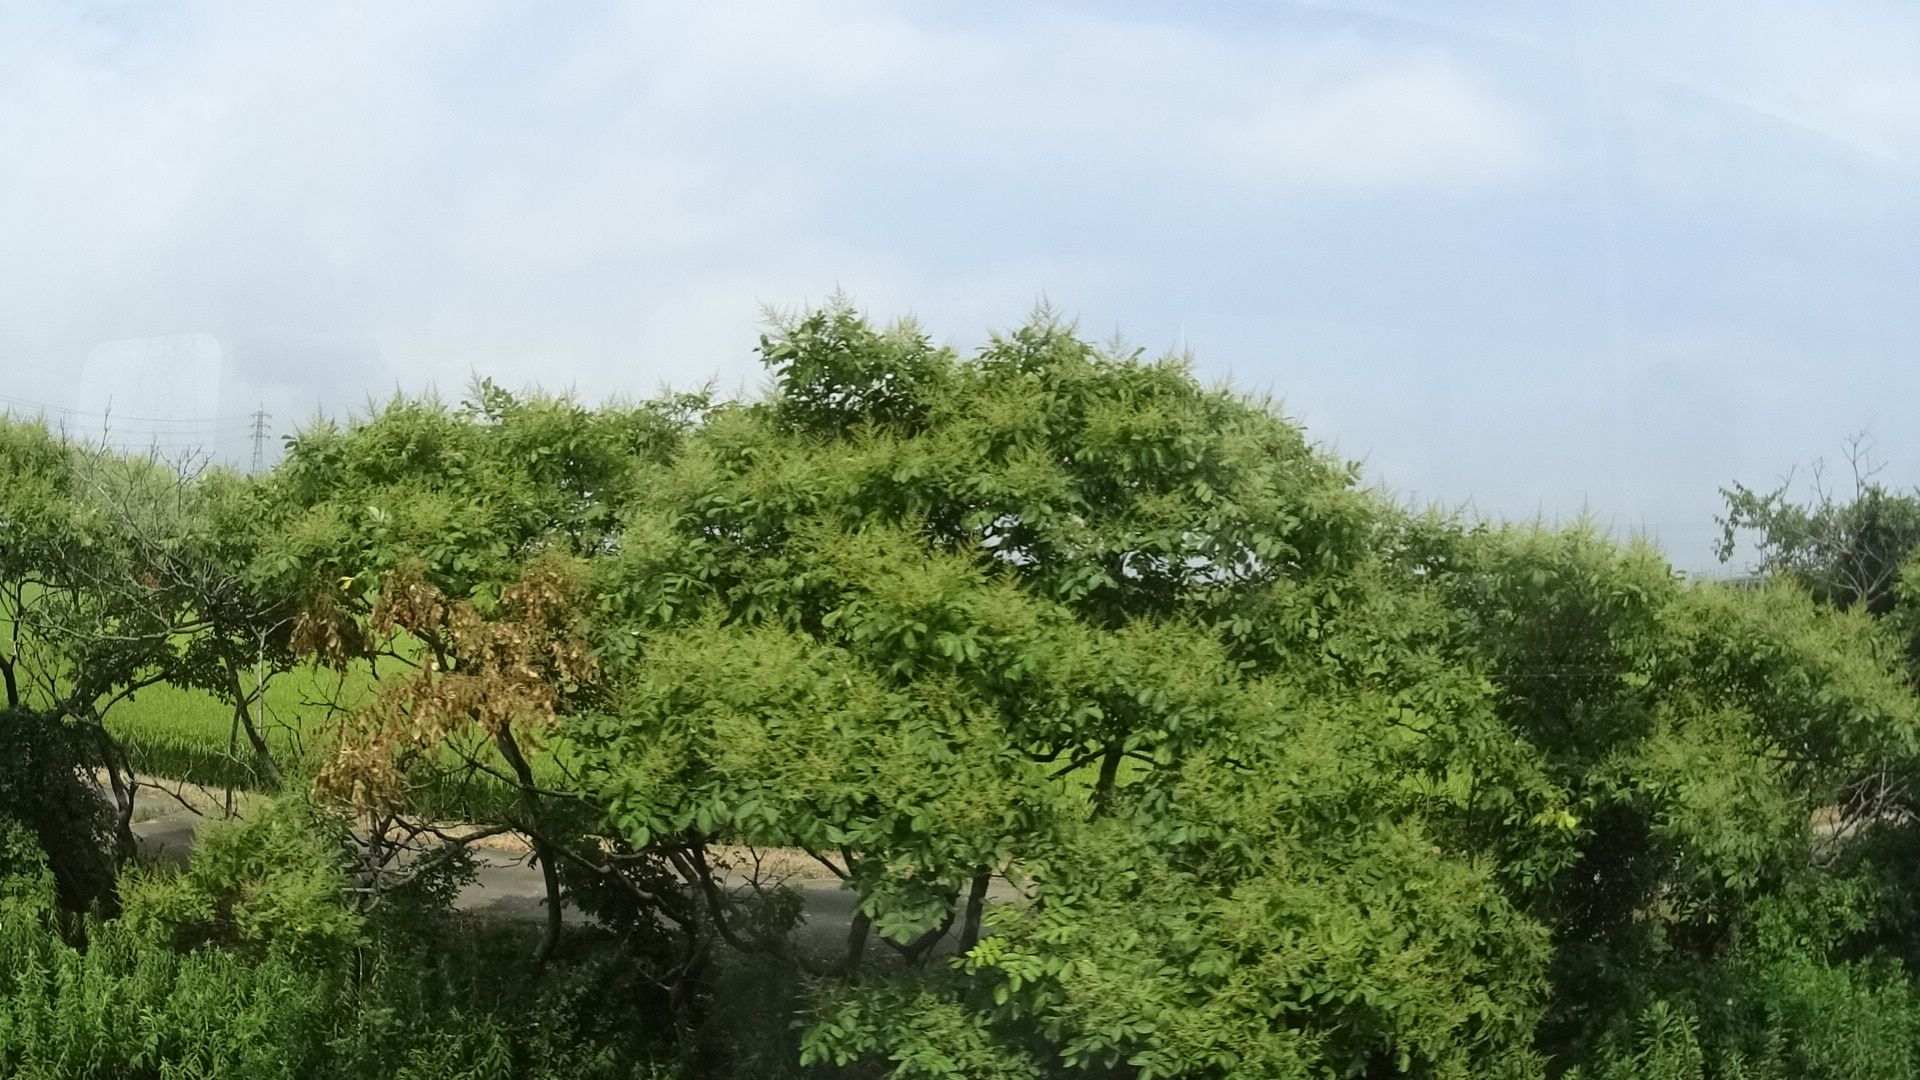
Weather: clear
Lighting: day
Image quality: slightly poor
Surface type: fields
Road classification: track, unclassified
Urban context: suburban or peri-urban
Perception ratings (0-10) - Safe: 5.17, Lively: 1.38, Beautiful: 8.82, Boring: 6.91, Depressing: 8.34, Wealthy: 5.33